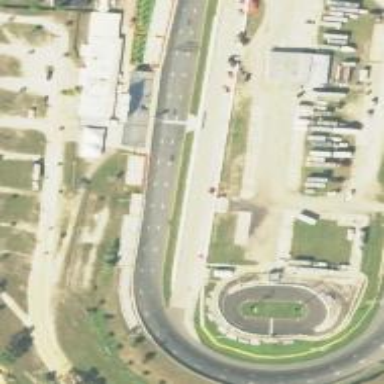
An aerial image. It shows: Motor sport raceway.